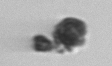
Label: detritus